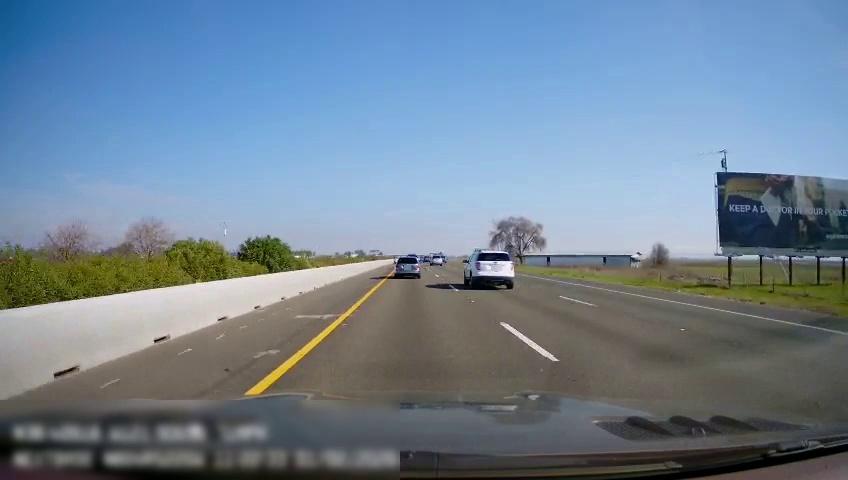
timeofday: Day
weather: Sunny
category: Drivable Space
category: Vehicles | SUV
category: Vehicles | Car
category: Vehicles | SUV
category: Lanes | Current Lane
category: Lanes | Current Lane
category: Lanes | Alternate Lane
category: Lanes | Alternate Lane